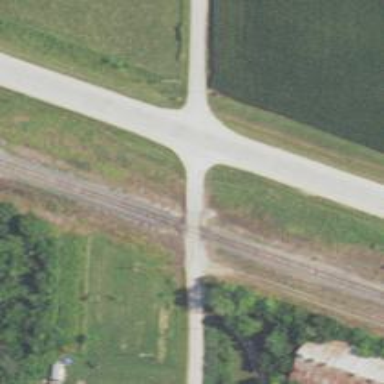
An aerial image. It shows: Railway track.